Question: My function always looks like this: 'y = beta1 / (1 + exp(beta2 + beta3 * x))'. With the data it can get, it always looks like a mirror of that (it starts with high values, then decreases)
I have the values beta1, beta2 and beta3. Now I need to calculate . I guess I could do it with an algorithm, but are there any functions provided by a library I could use? (Currently I cannot use Accord.NET because I still have C# 3.5 and it does only support 4.+)
I'd be fine with a method to take the derivative ;)
Best regards
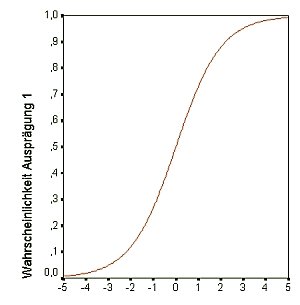
Answer: What you need is second derivation, and if the function only differs in constants, you can pre-compute it somewhere, and then only fill in constants.
Here you are: <URL>
There is no library function that derivates for you.